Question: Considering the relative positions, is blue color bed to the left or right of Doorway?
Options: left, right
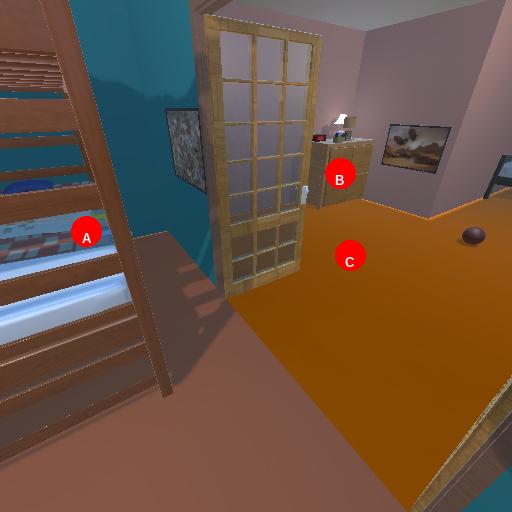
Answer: left